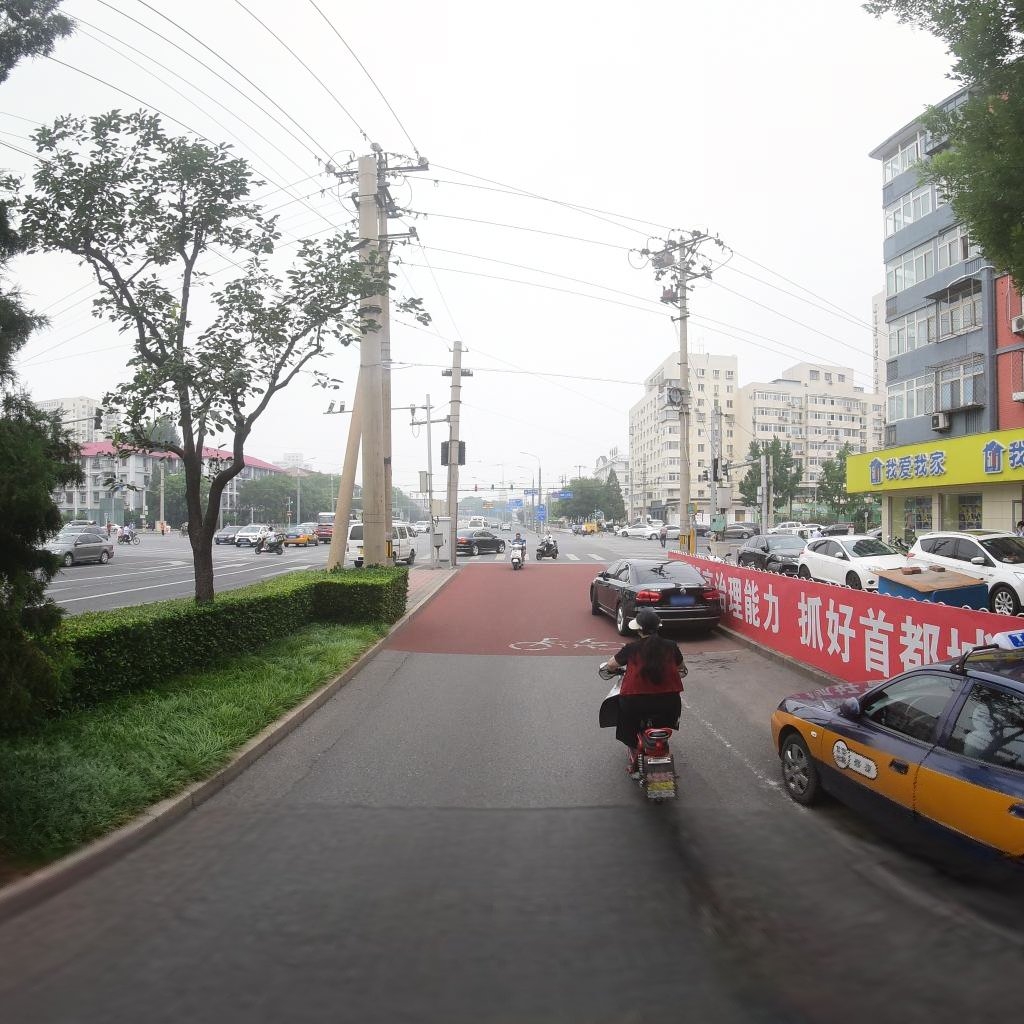
Region: Xicheng
Road damage annotations: longitudinal crack, longitudinal crack